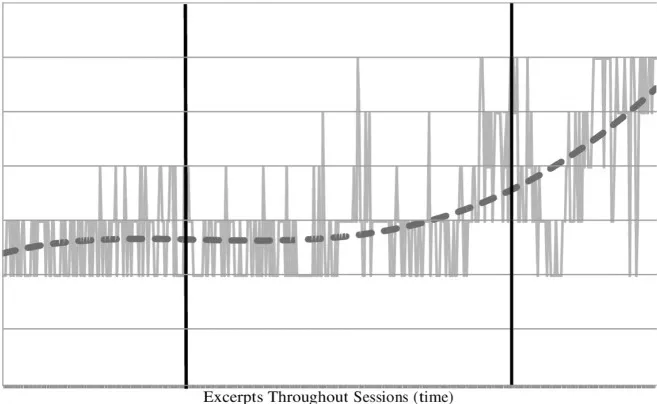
Assimilation progress of the "fear of being rejected and abandoned" theme across sessions.
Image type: pathology (immunostaining)